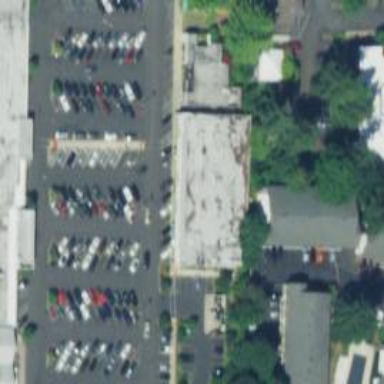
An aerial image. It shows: Parking space.